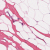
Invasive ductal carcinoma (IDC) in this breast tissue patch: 0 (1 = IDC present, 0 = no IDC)